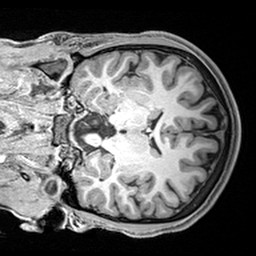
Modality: T1w
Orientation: coronal
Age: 20
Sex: male
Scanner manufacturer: siemens
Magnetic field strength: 3 T
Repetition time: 2.4 s
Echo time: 0.0022 s